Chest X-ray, AP view. Patient: 68 years old, sex F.
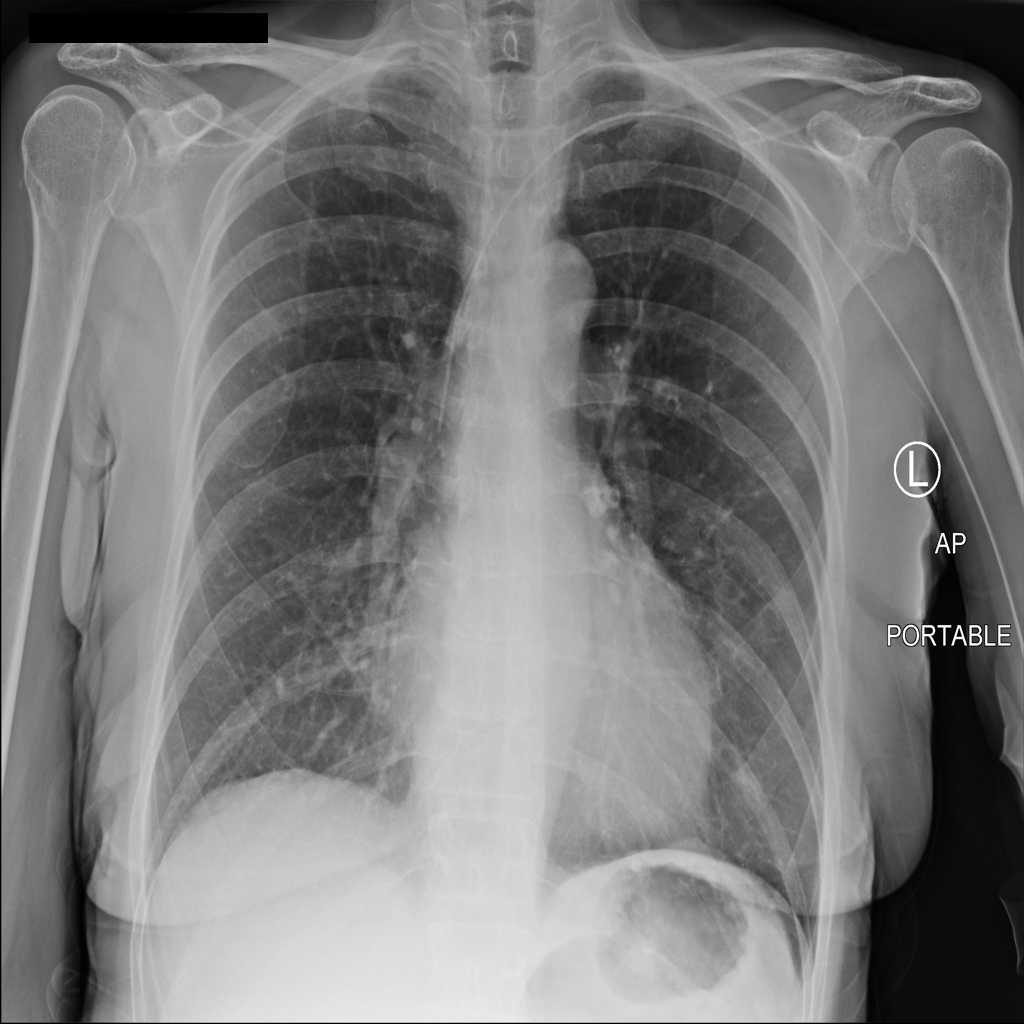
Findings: No Finding